Field crop: tomato
Growth stage: 2
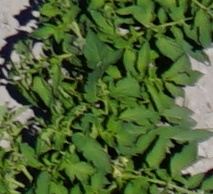
Species: tomato